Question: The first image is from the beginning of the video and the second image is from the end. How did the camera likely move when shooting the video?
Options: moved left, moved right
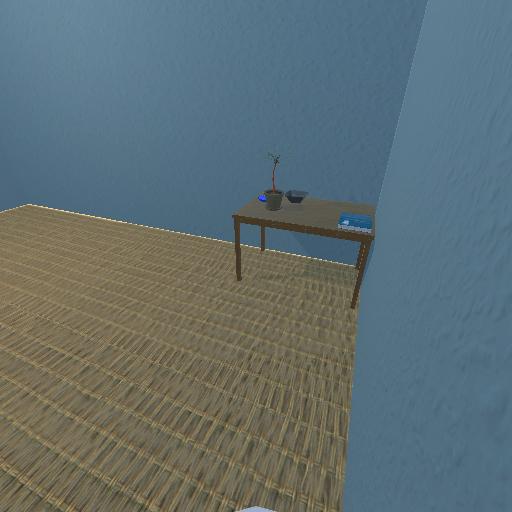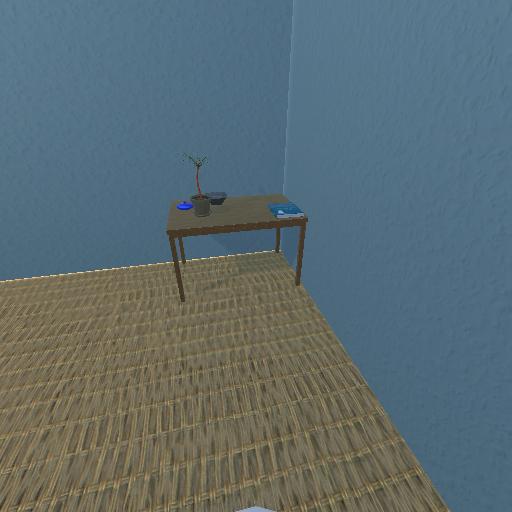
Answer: moved left